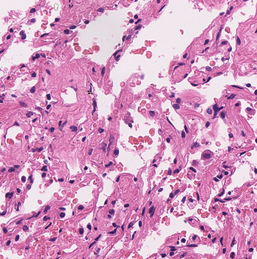
Tumor epithelial tissue: no
Tumor-associated stroma tissue: no
Normal tissue: yes